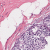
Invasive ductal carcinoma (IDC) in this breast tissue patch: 0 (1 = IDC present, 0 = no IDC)